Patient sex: M
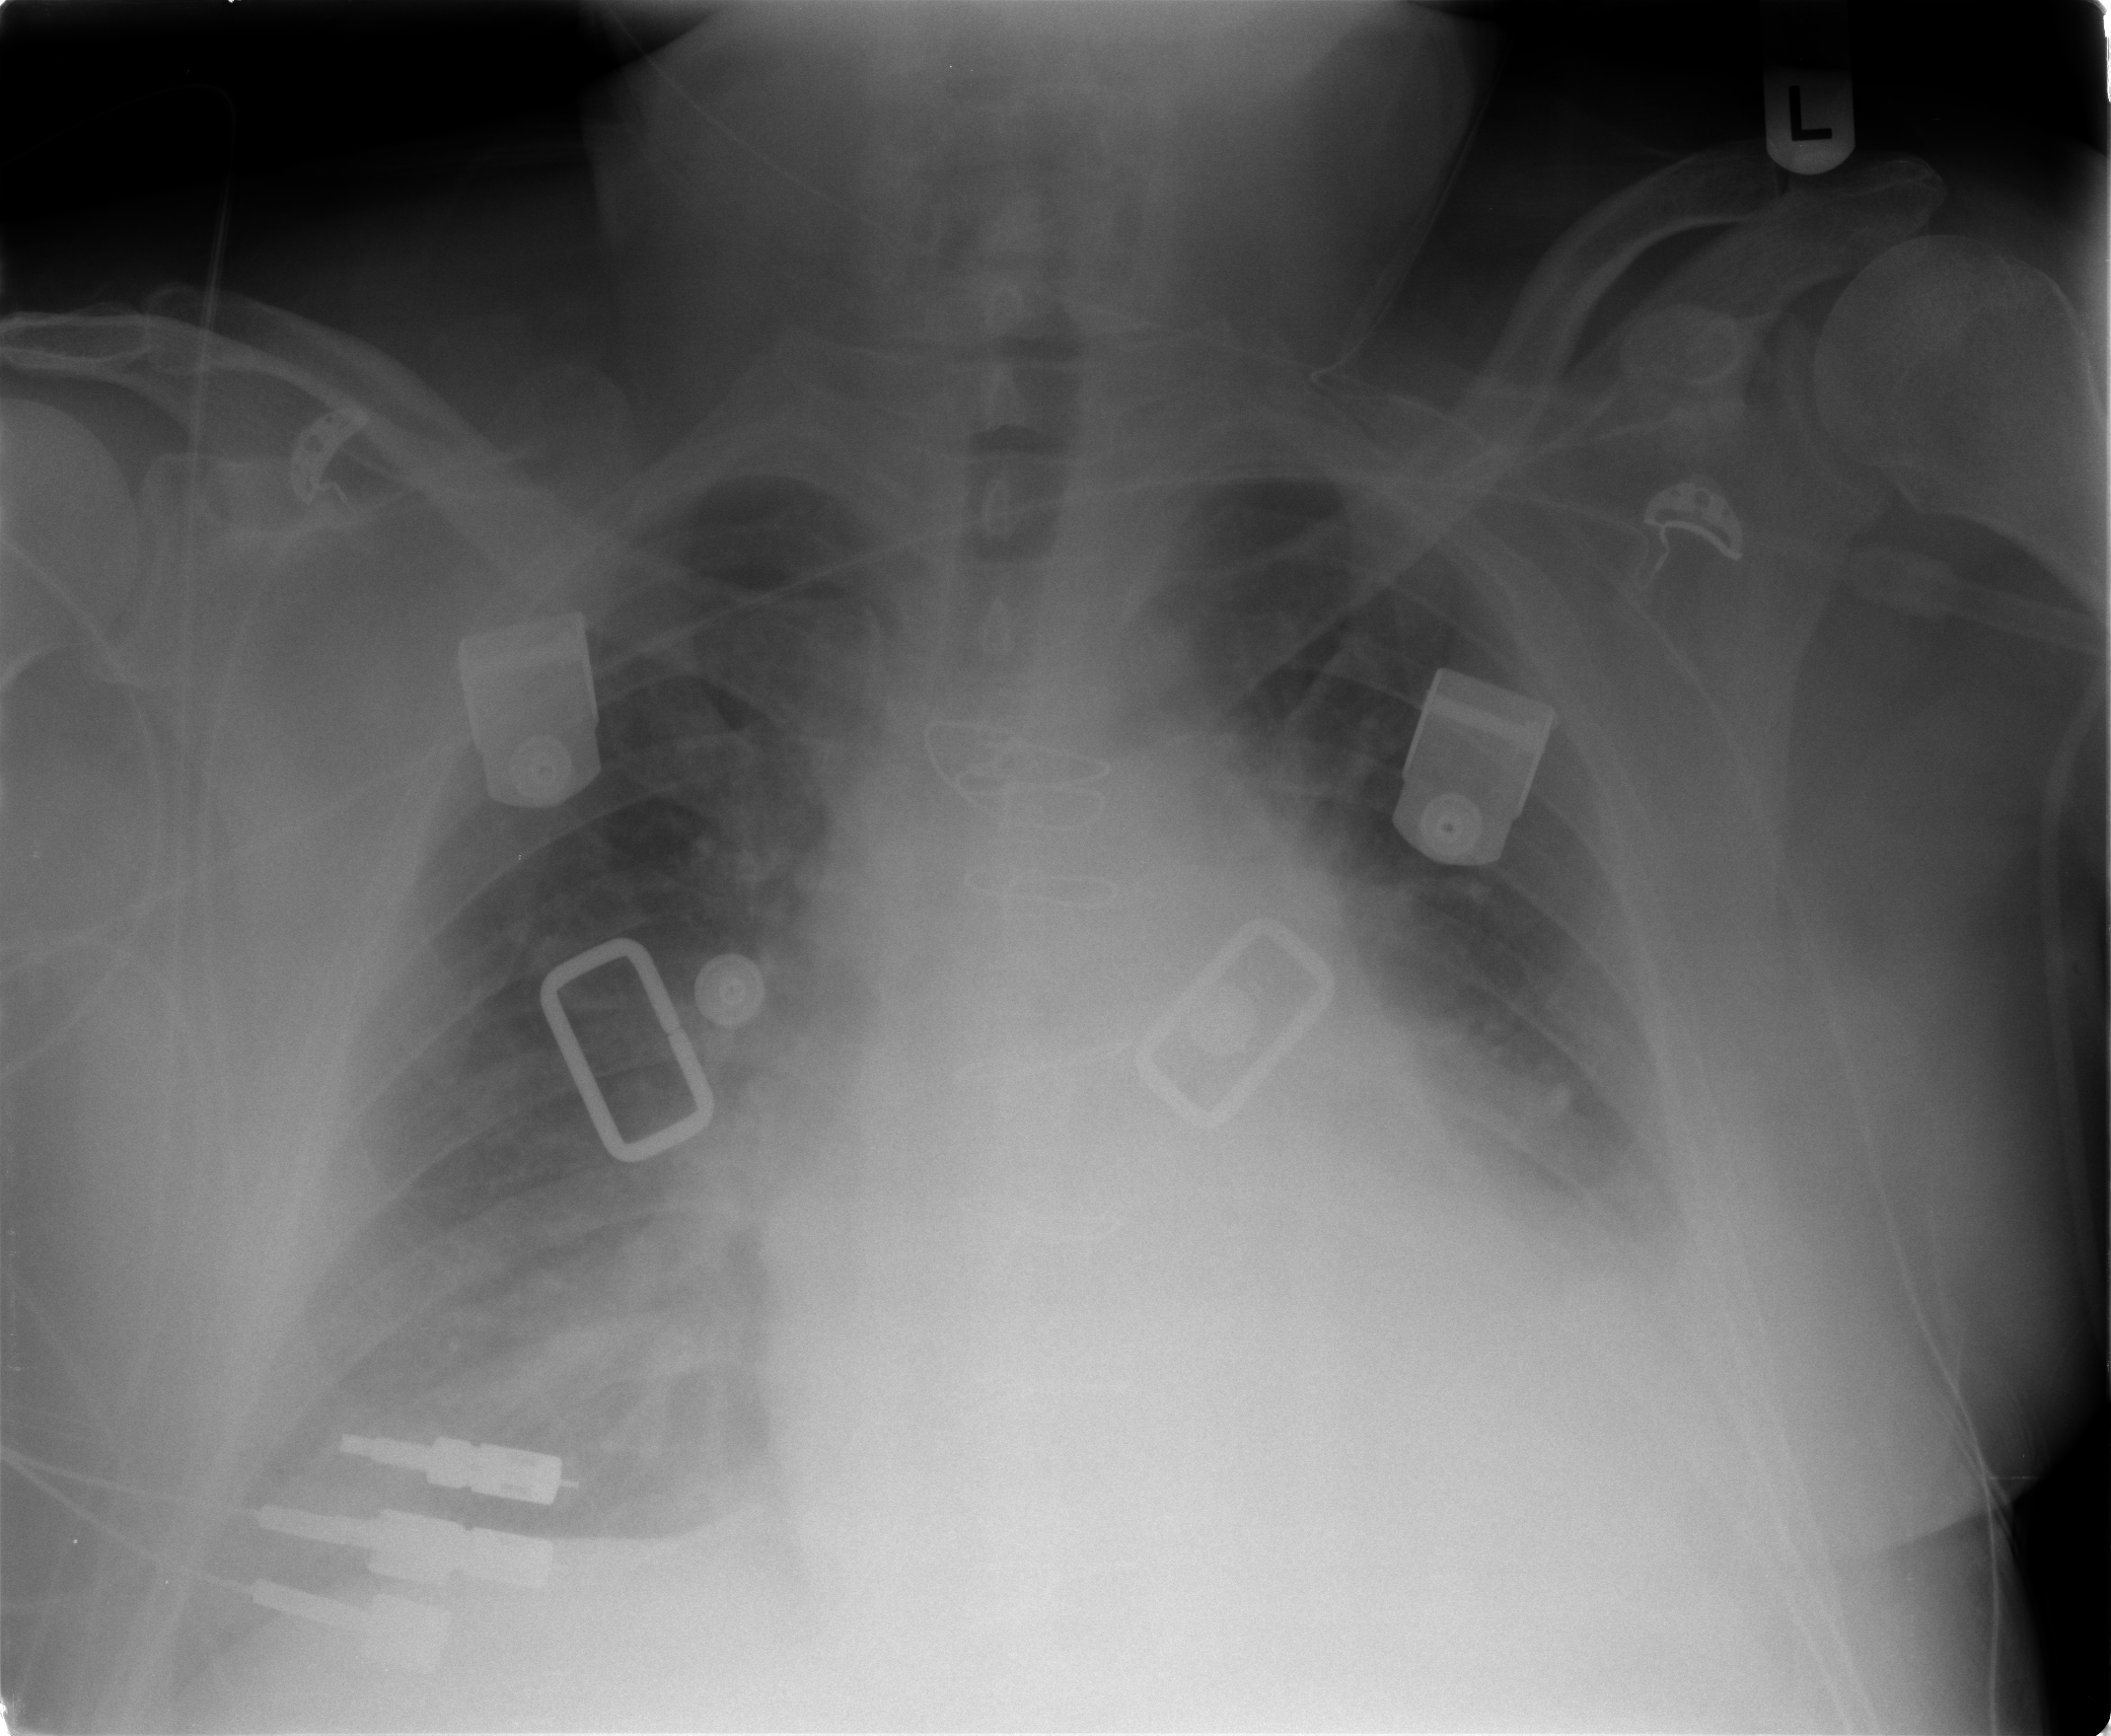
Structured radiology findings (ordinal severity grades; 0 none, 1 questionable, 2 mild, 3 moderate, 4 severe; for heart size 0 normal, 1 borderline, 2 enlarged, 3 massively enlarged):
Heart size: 2
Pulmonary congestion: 2
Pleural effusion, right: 0
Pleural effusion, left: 2
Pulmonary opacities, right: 0
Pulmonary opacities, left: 0
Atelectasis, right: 2
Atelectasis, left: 2